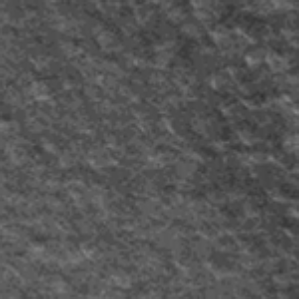
Label: frost